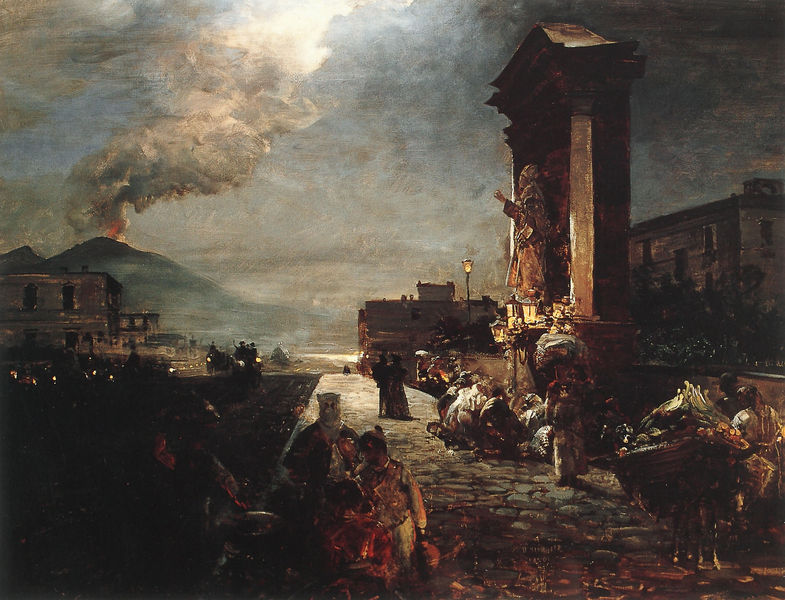
Titel: Straße in Neapel mit Blick auf den Vesuv (Heraufziehendes Gewitter)
Künstler: Oswald Achenbach
Institution: Düsseldorf, Kunstmuseum
Schlagwörter: berg, blau, dunkel, gemälde, himmel, meer, schatten, wasser, wolken, frauen, landschaft, menschen, stadt, abend, blumen, grau, lampe, laterne, licht, lichter, nacht, strasse, zeichnung, gebäude, haus, weg, malerei, bild, häuser, rauch, dunkelheit, redner, boot, esel, schiff, italien, pflaster, nebel, kutsche, hafen, kai, angst, dampfer, papst, hell dunkel, nische, vulkan, denkmal, packesel, ausbruch, pompeij, vesuv, vulkanausbruch, impressionsimus, neapel, pompei, latern, pompeii, ätna, amphietheater, ermahnung, katastofe